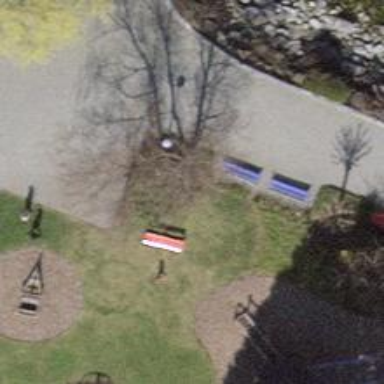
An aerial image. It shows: Bench.